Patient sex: M
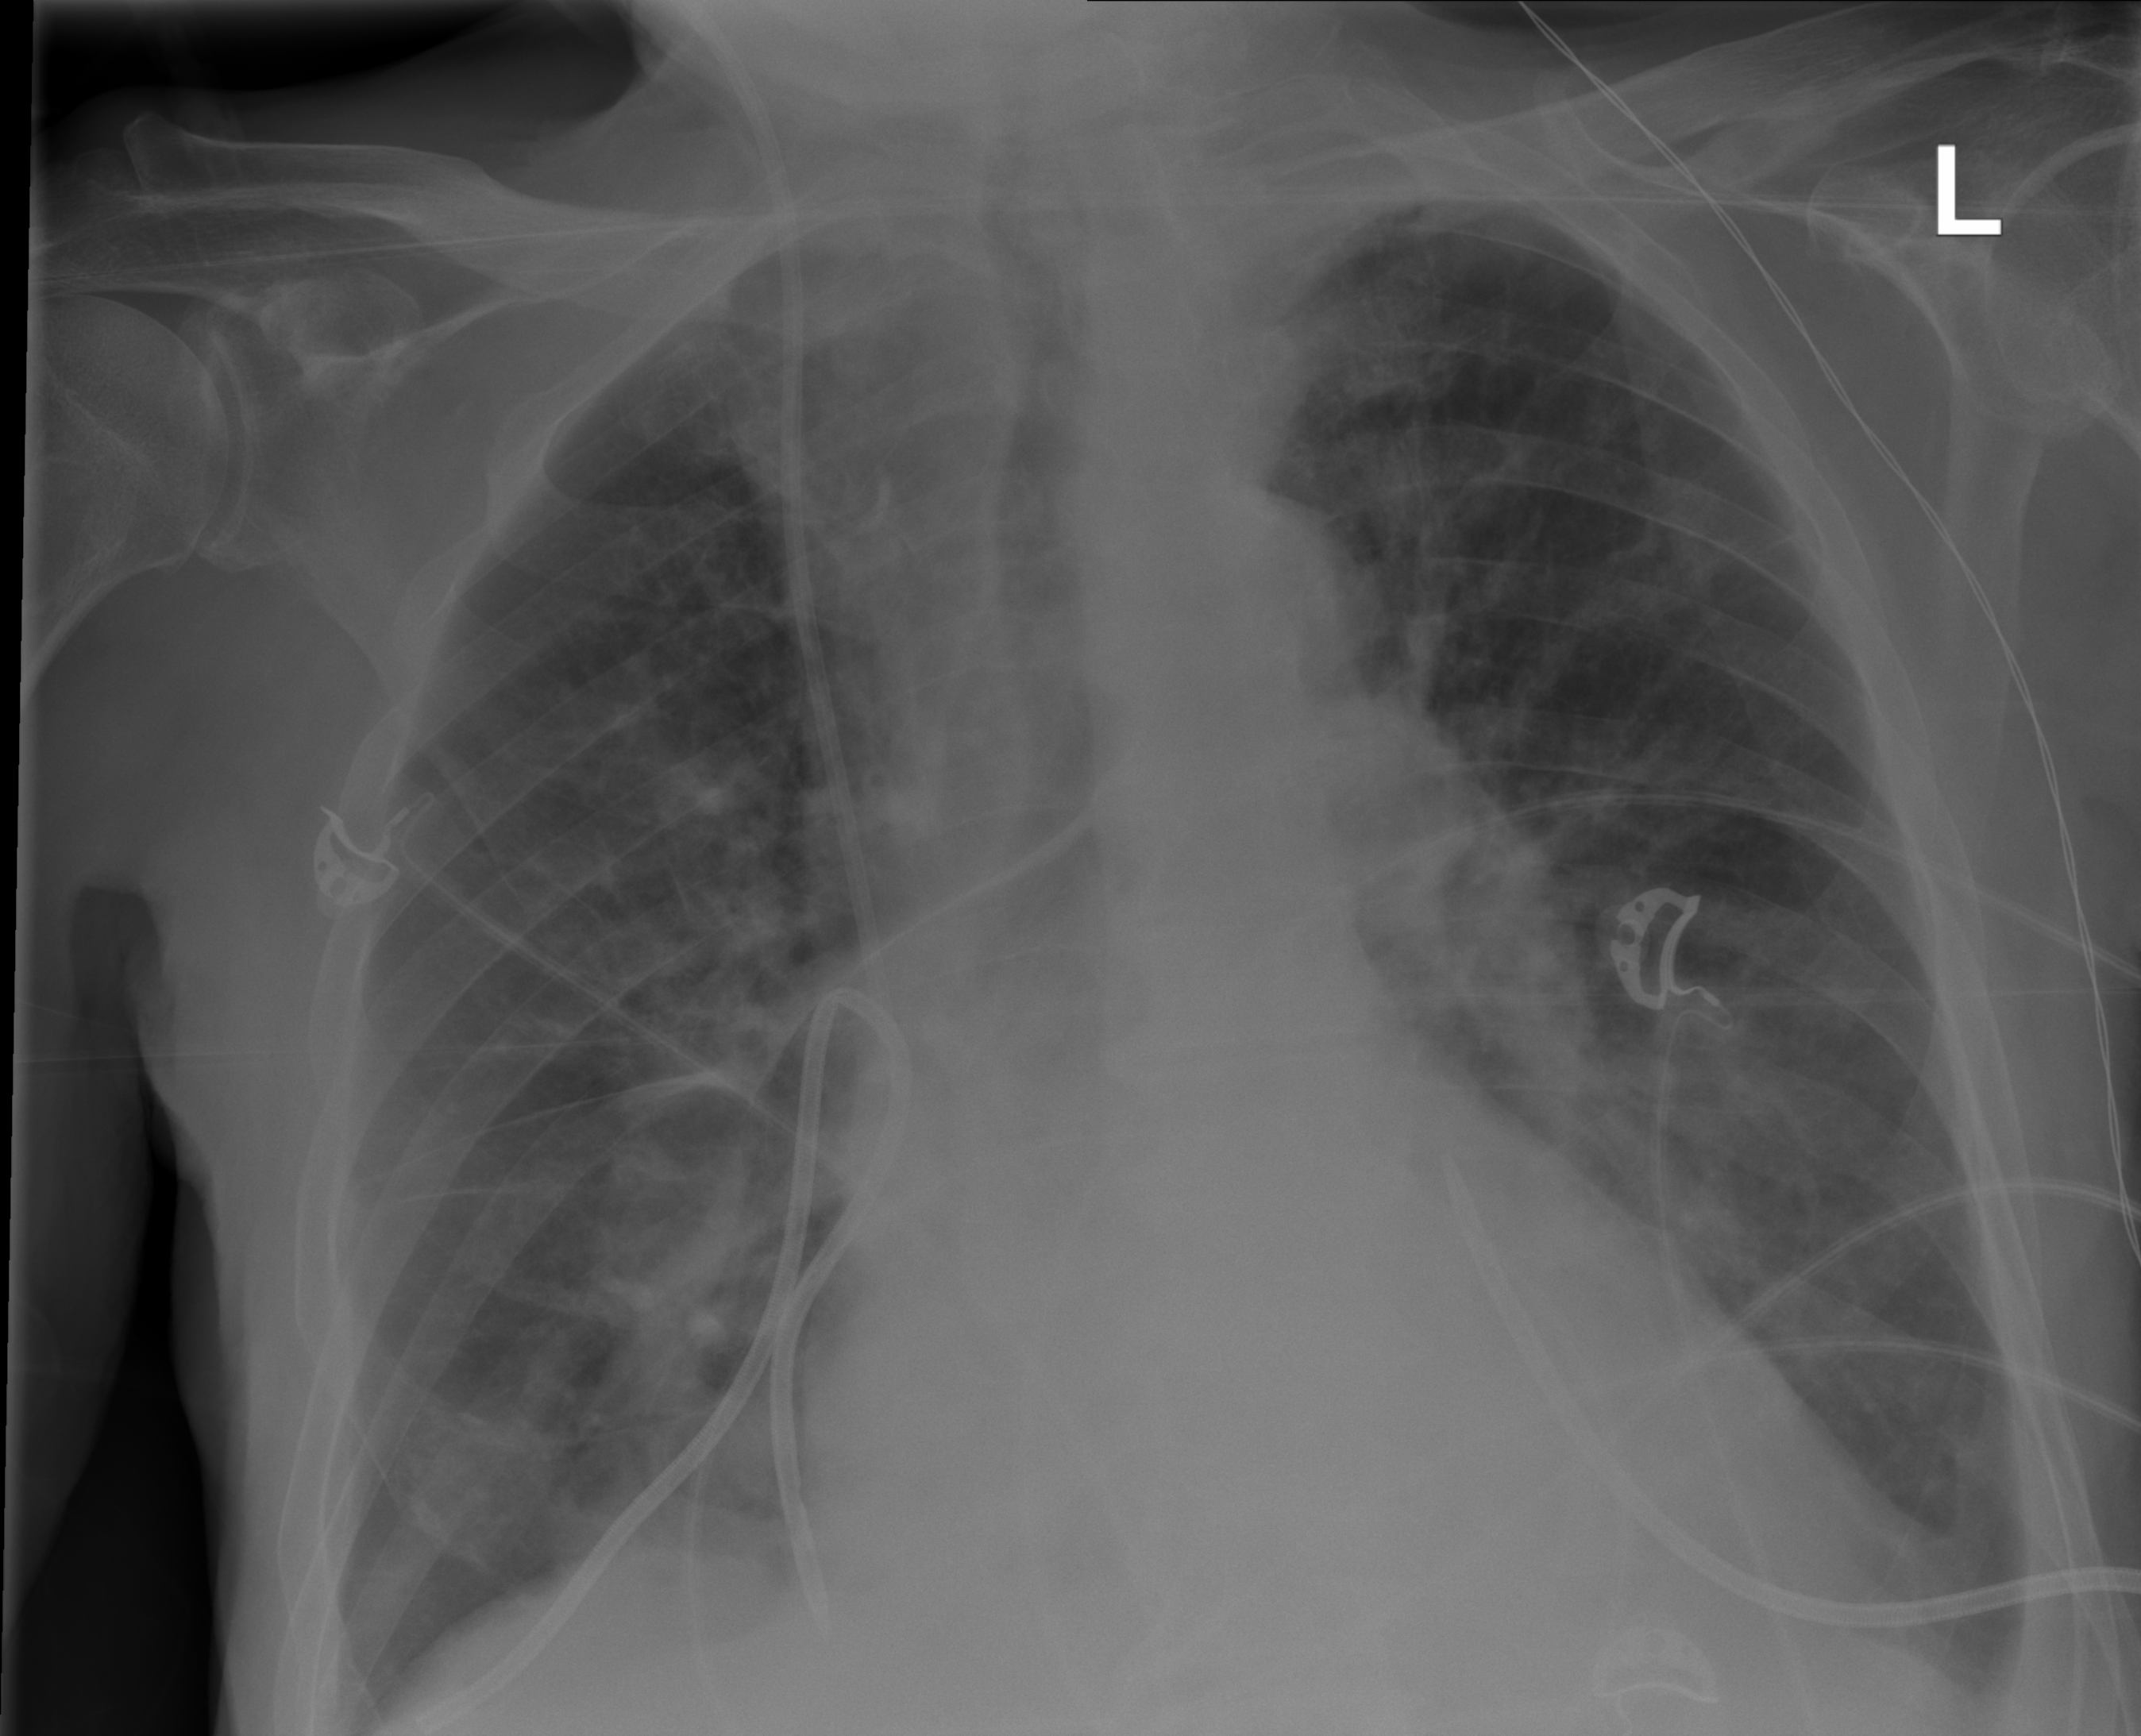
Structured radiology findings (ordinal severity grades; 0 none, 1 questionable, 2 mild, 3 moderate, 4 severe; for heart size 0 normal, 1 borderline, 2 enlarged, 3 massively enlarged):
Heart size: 2
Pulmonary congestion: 2
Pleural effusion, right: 1
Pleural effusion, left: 2
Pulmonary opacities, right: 3
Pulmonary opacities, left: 2
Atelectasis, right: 2
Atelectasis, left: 2